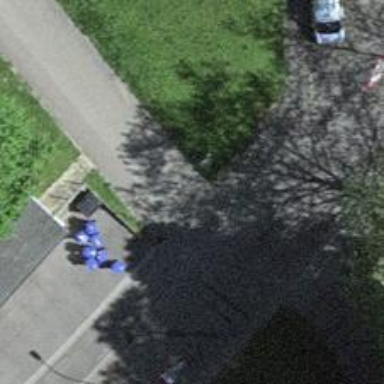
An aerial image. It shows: Bollard.